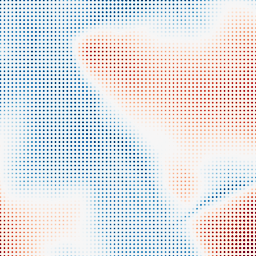
Category: morphological
Decomposition family: tophat_combined
Decomposition parameters: size: 100
Upsampling method: sinc_blackman
Upsampling parameters: scale: 8
kernel_size: 4
Upsampling scale: 8